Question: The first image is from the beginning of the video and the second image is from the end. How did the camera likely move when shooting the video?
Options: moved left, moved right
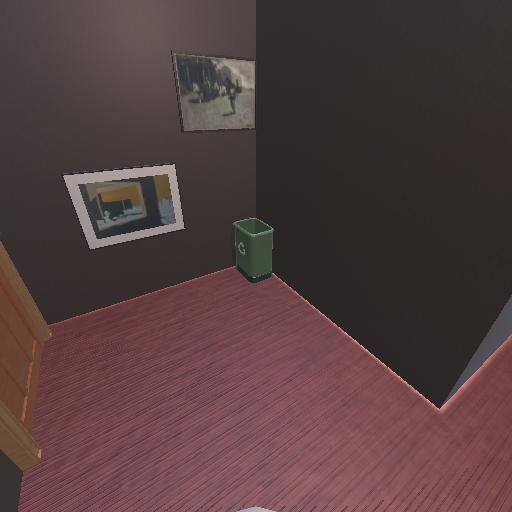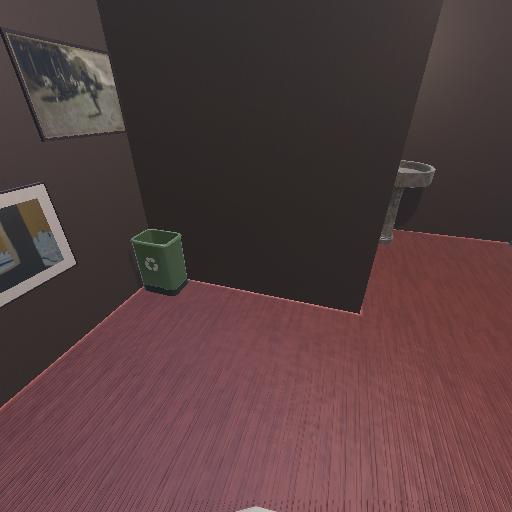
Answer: moved left